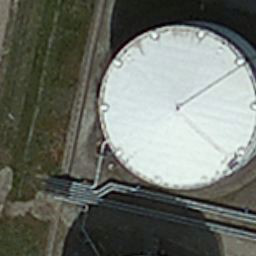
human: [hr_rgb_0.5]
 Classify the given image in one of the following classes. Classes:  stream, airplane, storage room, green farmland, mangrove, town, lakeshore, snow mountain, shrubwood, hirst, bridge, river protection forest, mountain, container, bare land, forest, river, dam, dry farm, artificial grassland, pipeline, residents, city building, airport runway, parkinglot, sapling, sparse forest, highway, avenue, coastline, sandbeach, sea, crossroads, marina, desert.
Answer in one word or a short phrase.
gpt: storage room